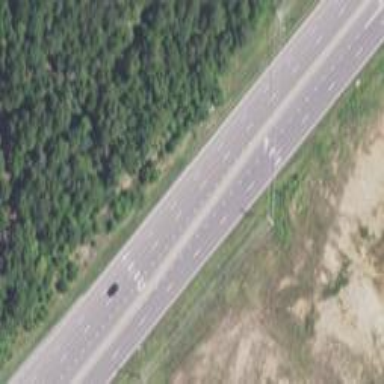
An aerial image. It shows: Primary highway.